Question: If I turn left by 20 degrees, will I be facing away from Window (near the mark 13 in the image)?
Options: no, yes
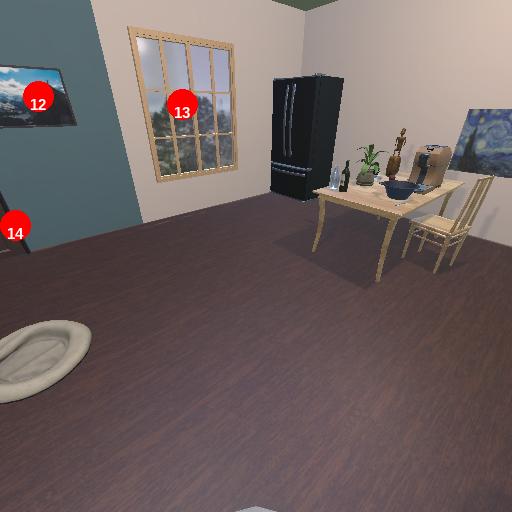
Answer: no